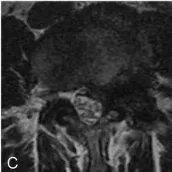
Axial MRI scans showed disk protrusion at C4/5 and C5/6, resulting in the compression of the spinal cord.
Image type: radiology (mri)